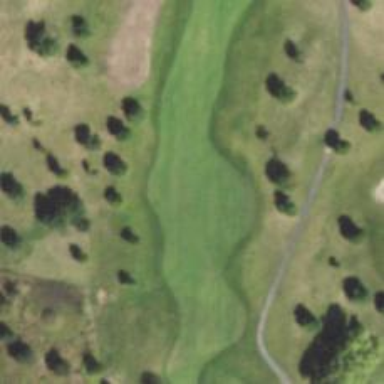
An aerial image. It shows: Golf hole.